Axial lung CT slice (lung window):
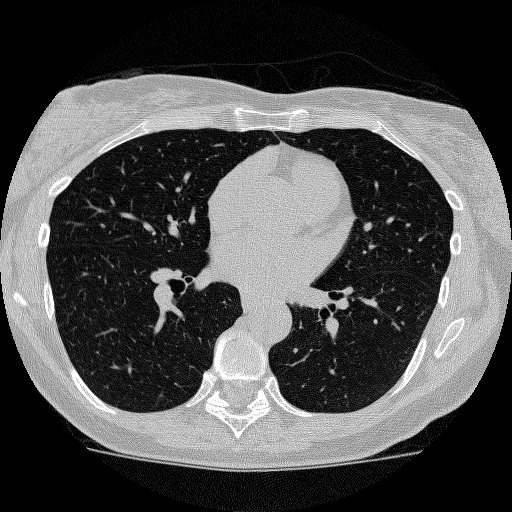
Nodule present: no